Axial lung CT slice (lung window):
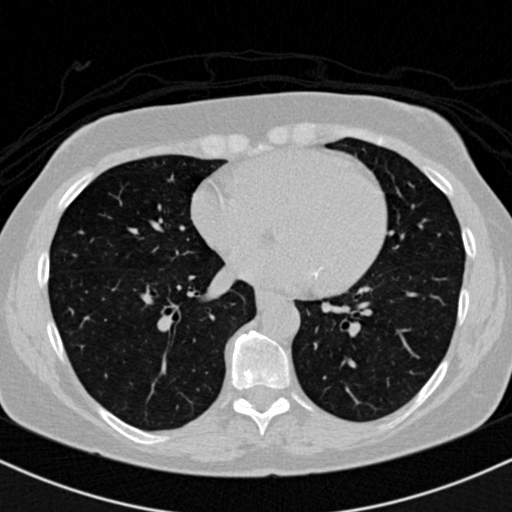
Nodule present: no